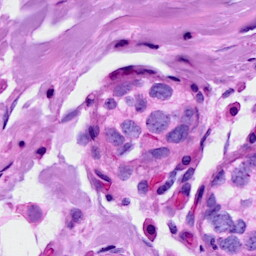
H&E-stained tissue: Breast